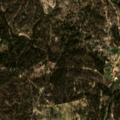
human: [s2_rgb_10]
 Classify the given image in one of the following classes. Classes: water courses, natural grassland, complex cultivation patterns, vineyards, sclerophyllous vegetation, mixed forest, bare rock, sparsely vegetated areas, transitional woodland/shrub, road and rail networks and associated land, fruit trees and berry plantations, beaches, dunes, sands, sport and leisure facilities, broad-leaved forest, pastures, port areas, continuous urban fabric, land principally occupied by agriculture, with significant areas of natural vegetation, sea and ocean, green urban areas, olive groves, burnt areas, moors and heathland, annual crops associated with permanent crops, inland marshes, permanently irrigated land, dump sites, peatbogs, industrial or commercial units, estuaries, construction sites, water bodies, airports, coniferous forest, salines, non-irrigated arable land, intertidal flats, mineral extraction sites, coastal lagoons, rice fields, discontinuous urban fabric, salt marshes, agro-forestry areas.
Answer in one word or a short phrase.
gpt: complex cultivation patterns, broad-leaved forest, mixed forest, transitional woodland/shrub